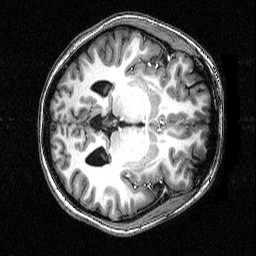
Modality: T1w
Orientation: axial
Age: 26
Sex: male
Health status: healthy
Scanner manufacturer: siemens
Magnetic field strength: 3 T
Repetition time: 2.5 s
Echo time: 0.00393 s